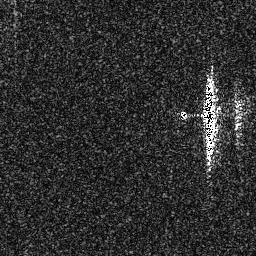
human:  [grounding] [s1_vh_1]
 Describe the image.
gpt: In the satellite image, there is  <ref>1 large ship </ref> <box>[[77, 26, 85, 64, 0]]</box> located at right.